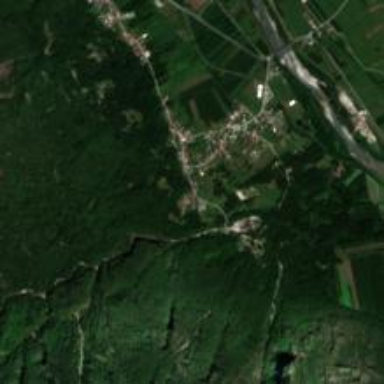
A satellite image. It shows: Small hamlet.